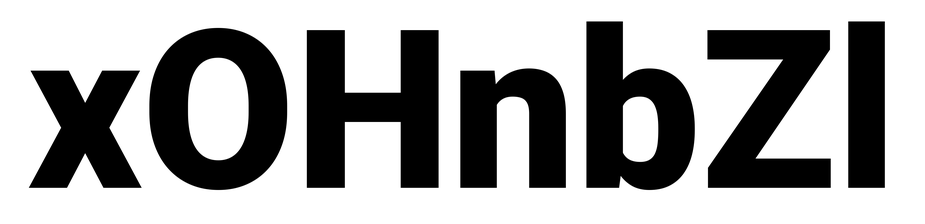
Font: Roboto_Black